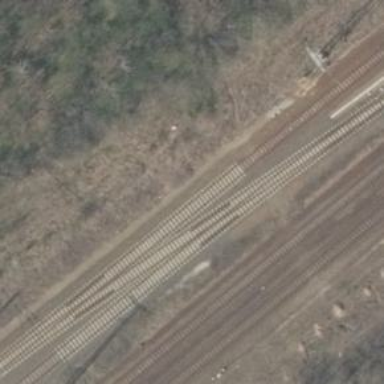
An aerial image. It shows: Railway track.